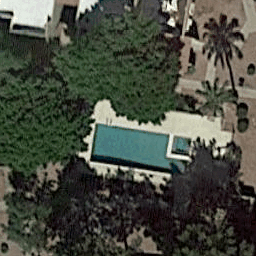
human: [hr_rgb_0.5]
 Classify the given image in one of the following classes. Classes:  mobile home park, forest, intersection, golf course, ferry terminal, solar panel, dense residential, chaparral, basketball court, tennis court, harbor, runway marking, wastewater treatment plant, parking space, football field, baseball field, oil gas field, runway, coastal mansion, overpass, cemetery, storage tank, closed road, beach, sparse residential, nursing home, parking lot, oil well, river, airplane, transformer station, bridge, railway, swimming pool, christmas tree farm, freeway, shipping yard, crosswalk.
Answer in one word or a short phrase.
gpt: swimming pool